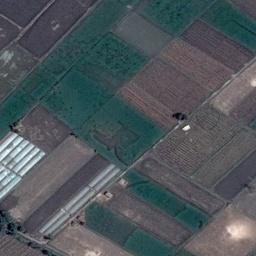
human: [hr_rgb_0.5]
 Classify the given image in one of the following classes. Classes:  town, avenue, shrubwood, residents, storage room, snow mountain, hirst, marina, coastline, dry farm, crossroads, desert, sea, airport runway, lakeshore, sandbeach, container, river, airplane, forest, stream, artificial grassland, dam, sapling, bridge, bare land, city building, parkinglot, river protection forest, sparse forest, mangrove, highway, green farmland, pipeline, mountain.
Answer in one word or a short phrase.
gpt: green farmland